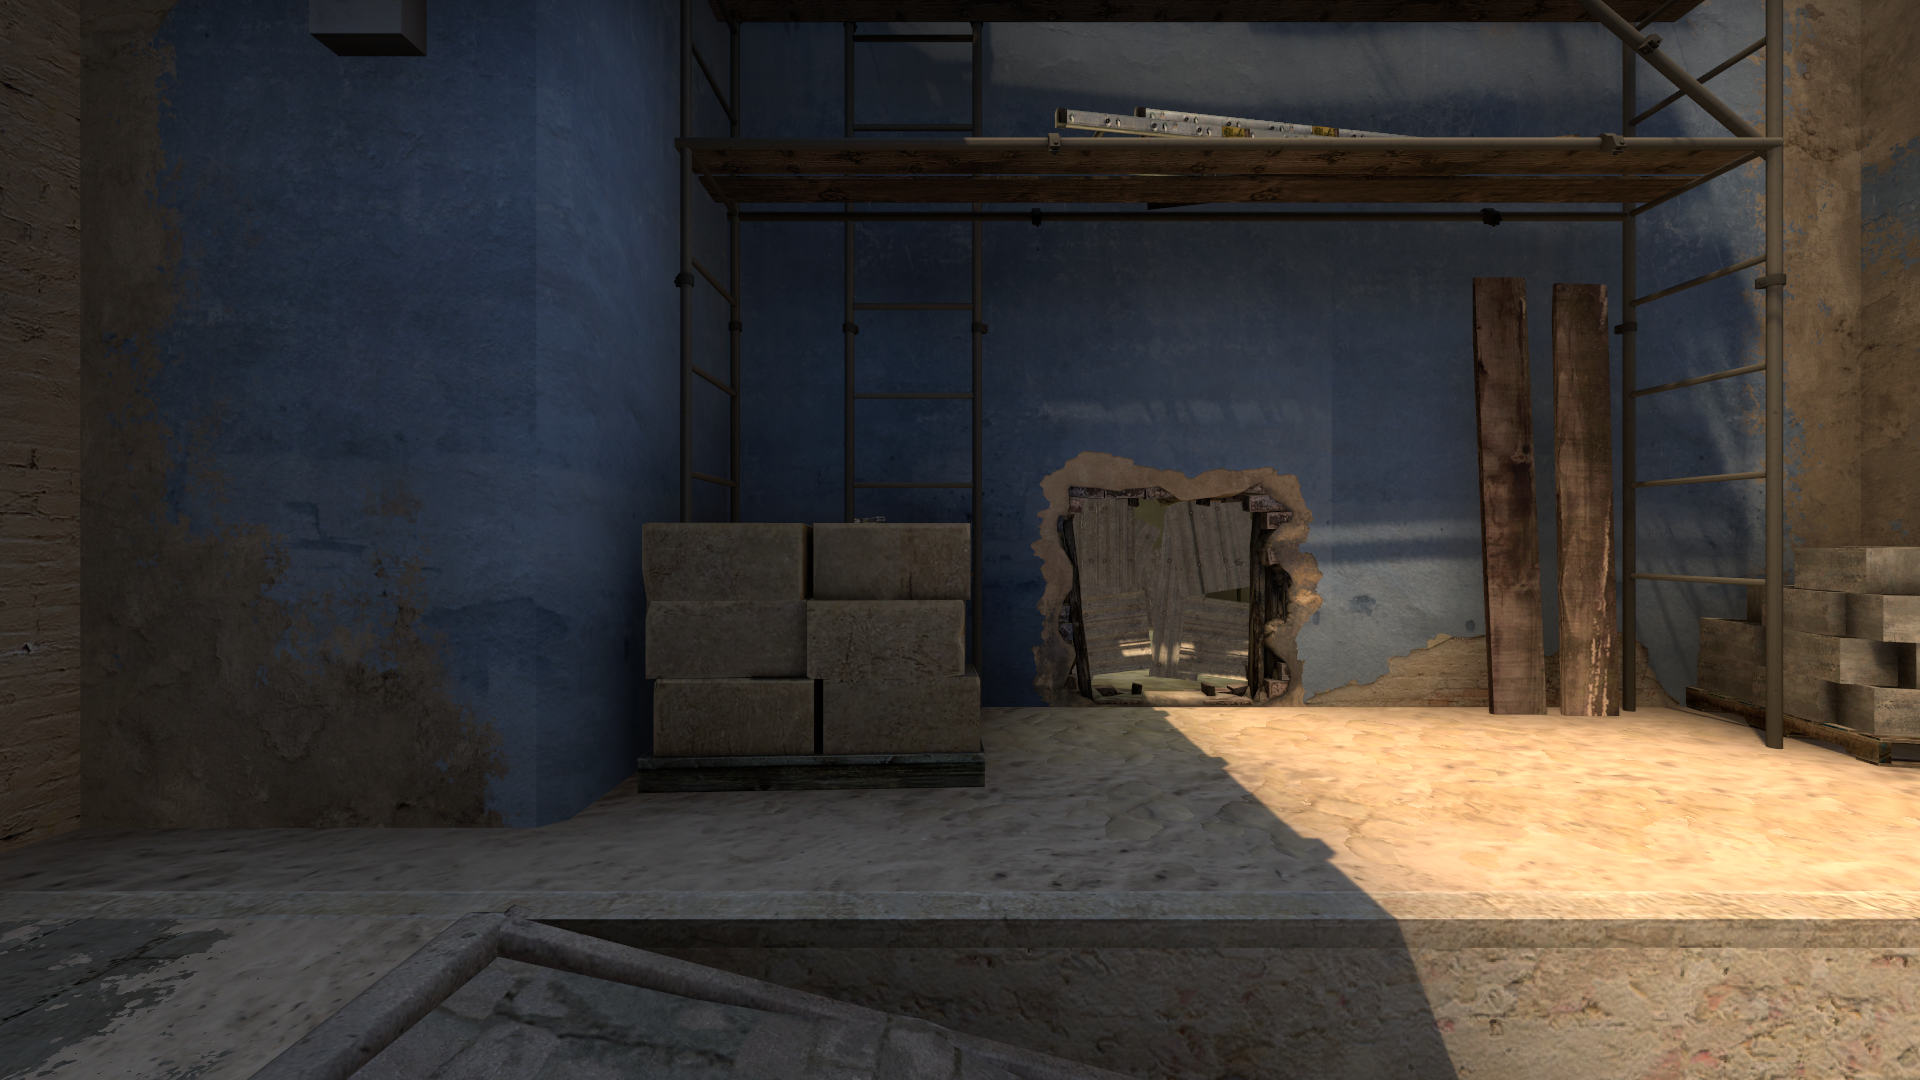
Map: de_mirage